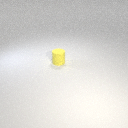
small yellow rubber cylinder